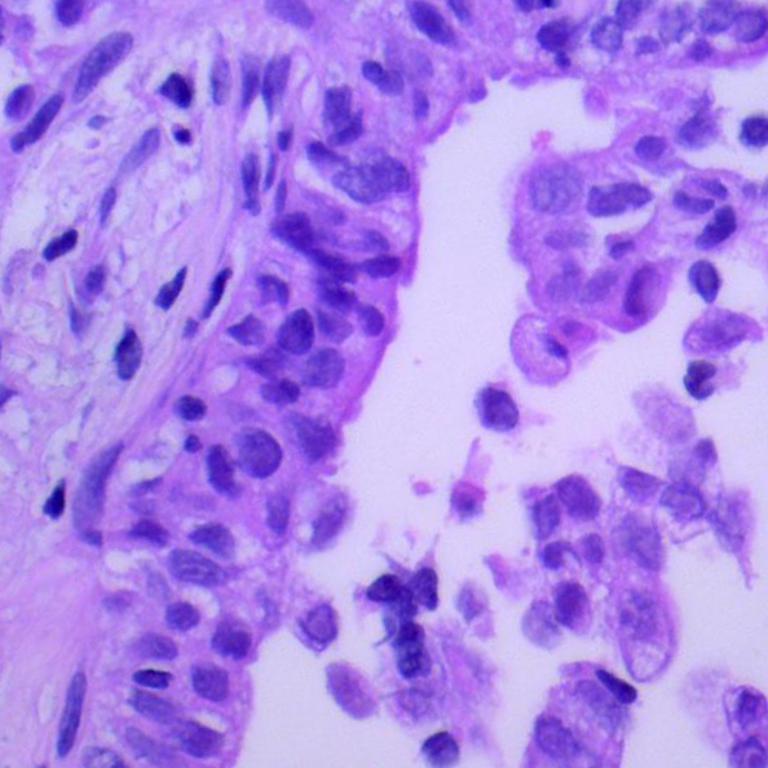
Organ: lung
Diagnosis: adenocarcinomas